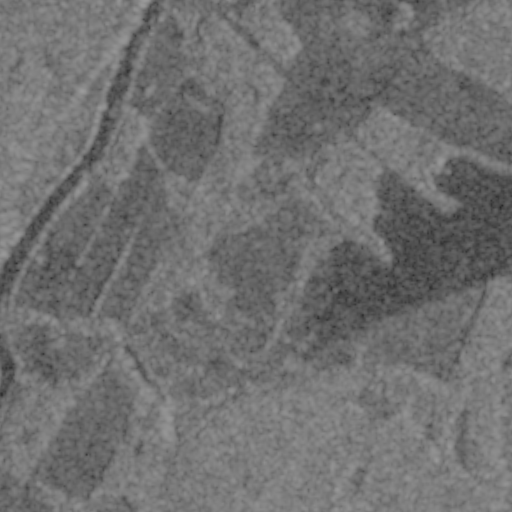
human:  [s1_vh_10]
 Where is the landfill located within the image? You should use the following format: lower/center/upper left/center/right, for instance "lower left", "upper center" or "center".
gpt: The landfill is located in the center of the image.
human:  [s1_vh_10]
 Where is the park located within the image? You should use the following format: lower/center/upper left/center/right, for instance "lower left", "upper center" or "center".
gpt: The park is located in the lower right of the image.
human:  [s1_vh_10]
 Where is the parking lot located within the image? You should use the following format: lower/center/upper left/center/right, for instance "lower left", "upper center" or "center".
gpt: The parking lot is located in the lower left of the image.
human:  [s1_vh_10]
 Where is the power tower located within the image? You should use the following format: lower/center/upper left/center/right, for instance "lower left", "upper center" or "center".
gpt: The power tower is located in the lower left of the image.
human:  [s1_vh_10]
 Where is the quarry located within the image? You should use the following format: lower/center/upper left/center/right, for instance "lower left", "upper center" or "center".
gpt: The quarry is located in the upper right of the image.
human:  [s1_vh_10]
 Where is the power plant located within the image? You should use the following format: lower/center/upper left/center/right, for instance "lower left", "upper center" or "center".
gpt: There is no power plant in the image.

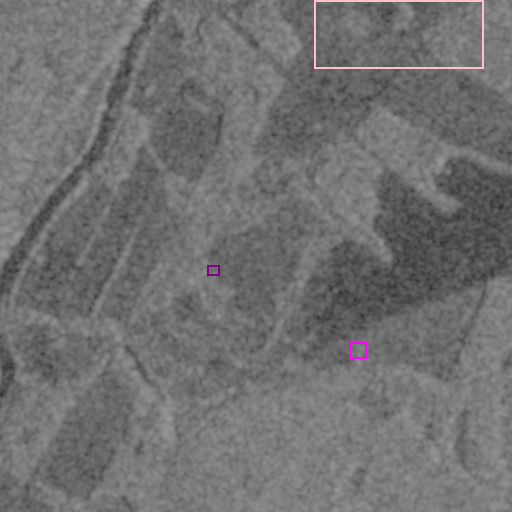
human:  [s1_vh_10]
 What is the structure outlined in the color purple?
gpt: The structure outlined in purple is a landfill.
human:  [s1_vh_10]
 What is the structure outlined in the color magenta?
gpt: The structure outlined in magenta is a park.
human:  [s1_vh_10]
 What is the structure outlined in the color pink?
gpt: The structure outlined in pink is a quarry.
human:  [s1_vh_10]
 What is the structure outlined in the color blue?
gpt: There is no blue outline.